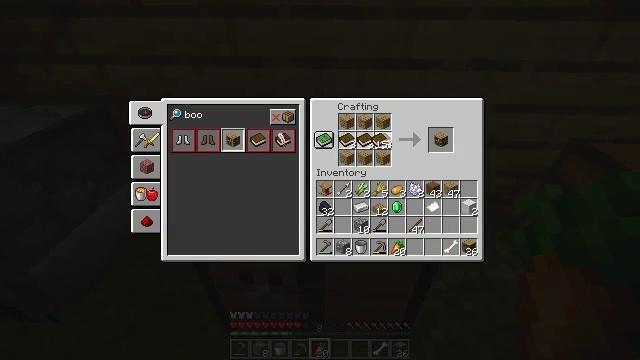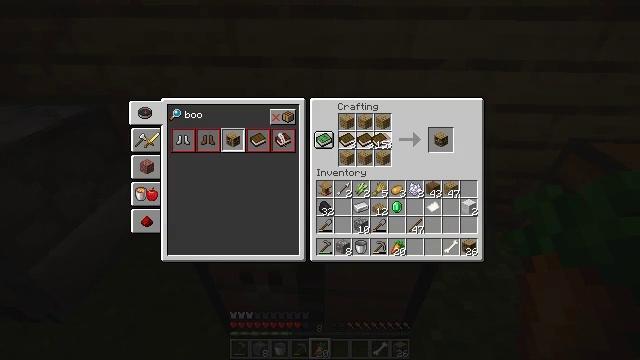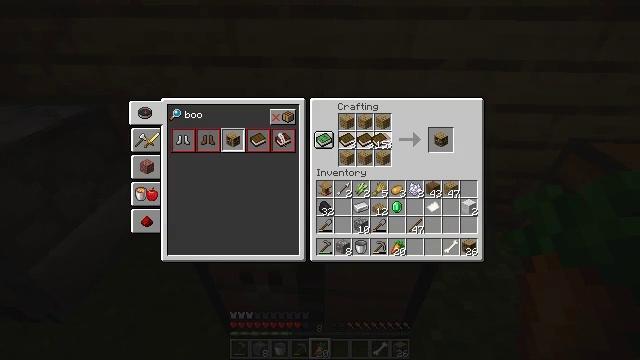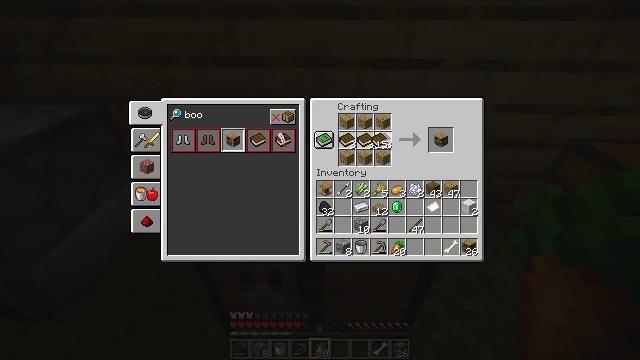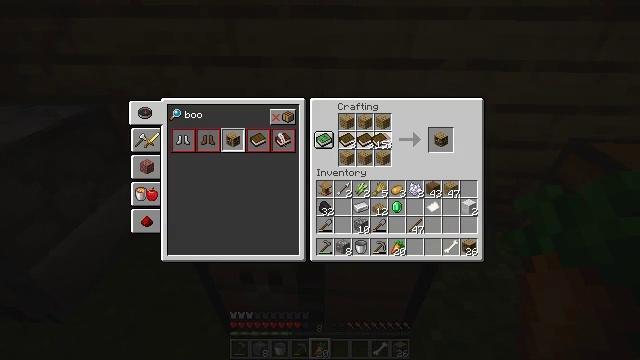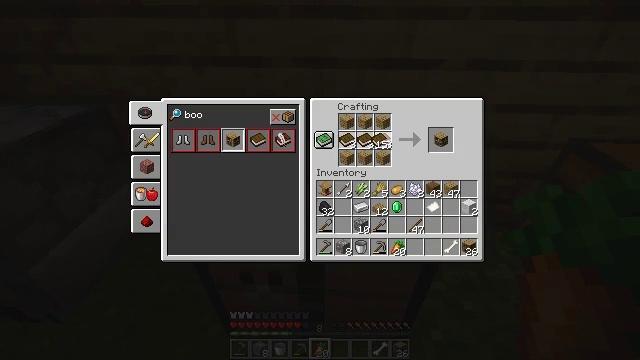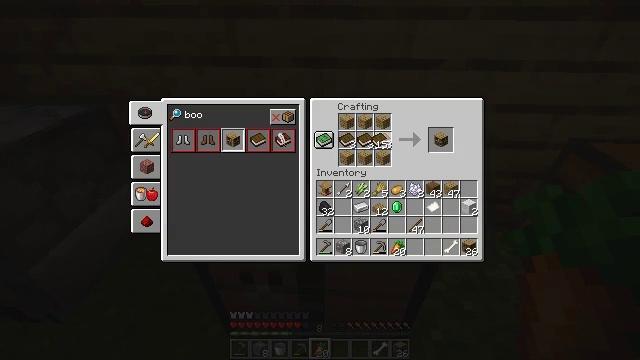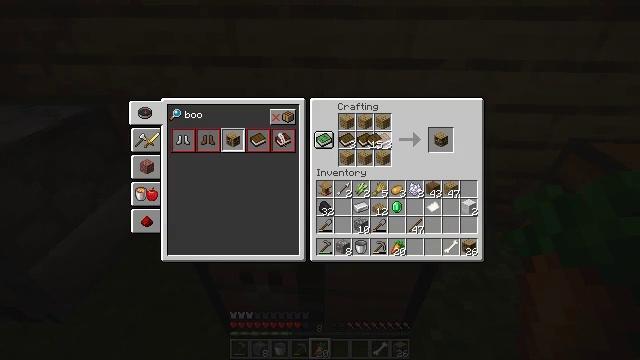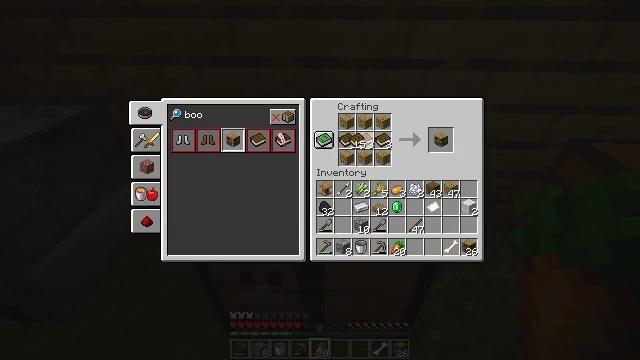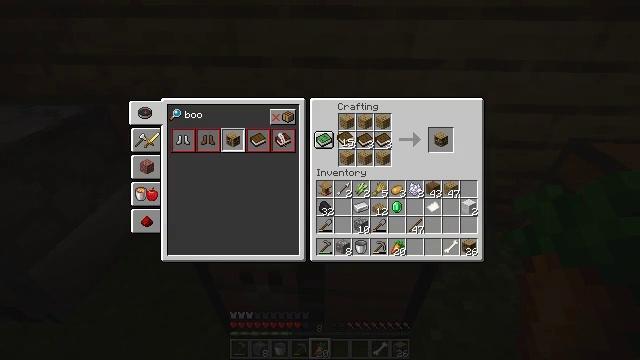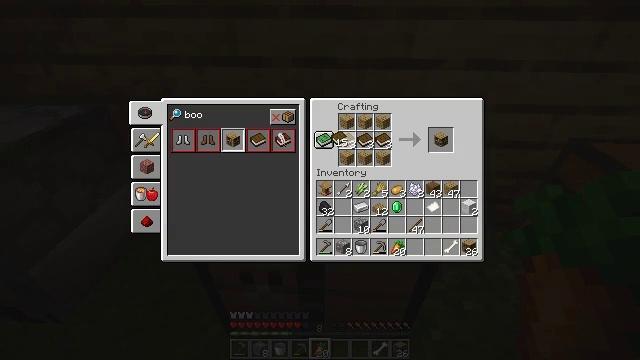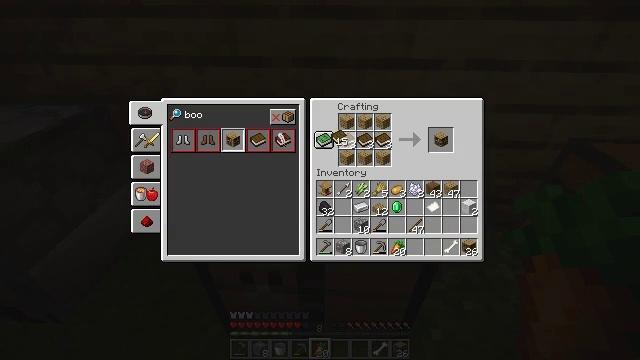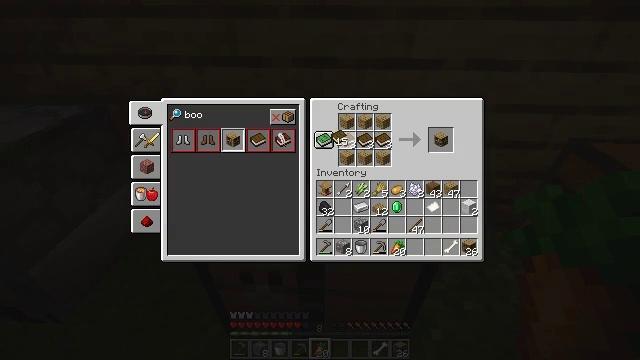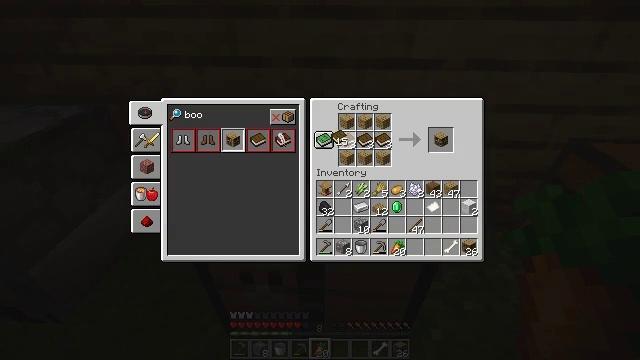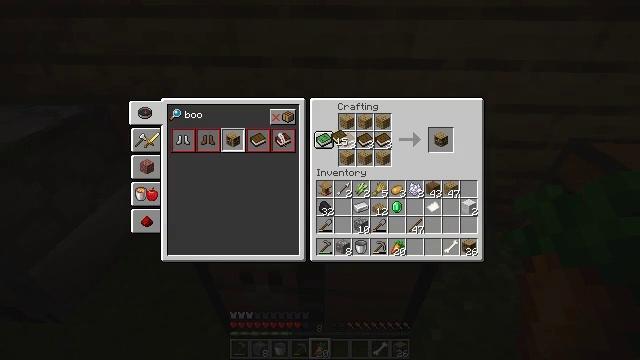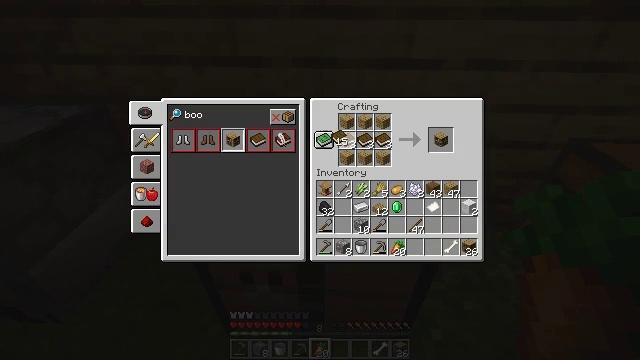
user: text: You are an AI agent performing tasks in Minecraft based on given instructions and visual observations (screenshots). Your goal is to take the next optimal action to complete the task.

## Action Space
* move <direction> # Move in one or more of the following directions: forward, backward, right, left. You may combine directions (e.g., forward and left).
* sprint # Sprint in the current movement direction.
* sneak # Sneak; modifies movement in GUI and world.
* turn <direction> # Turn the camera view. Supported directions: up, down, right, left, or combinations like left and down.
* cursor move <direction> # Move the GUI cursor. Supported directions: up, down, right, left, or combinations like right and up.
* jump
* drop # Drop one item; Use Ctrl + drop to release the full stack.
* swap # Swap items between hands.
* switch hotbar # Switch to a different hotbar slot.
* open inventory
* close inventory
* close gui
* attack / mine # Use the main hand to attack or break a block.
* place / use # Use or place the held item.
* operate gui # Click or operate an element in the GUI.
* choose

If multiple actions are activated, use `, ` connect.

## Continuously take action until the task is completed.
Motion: motion action
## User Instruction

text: Combine books and wooden planks to craft a bookshelf.
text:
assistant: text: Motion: choose
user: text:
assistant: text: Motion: choose
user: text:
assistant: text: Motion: choose
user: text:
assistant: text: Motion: choose
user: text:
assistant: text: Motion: choose
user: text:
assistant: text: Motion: no_op
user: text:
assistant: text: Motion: no_op
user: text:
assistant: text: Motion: cursor move left
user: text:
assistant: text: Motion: cursor move left
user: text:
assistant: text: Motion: no_op
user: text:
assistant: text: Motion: no_op
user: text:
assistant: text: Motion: no_op
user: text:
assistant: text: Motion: no_op
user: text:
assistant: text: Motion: no_op
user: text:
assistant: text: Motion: no_op
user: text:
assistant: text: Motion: no_op
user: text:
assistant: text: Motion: no_op
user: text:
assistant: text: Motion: no_op
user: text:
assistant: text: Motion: no_op
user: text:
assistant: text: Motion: no_op
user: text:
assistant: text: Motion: no_op
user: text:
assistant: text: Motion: no_op
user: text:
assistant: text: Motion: no_op
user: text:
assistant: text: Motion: no_op
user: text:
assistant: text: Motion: no_op
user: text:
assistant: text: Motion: choose
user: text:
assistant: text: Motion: choose
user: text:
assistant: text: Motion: choose
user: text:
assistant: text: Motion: choose
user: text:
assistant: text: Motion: choose